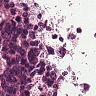
Metastatic tissue present: no